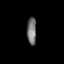
Tissue: prostate
Cell type: Fibroblasts
Senescence score: 0.7168
Nuclear area (px): 249
Mean DAPI intensity: 117.08